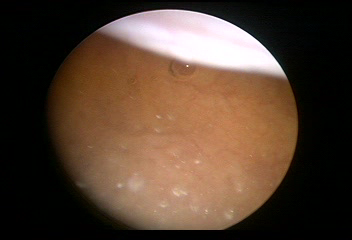
Modality: WLC
Class: Foreign bodies
Subclass: AirBubble
Bladder cancer association: No
Annotated structures: Air bubble